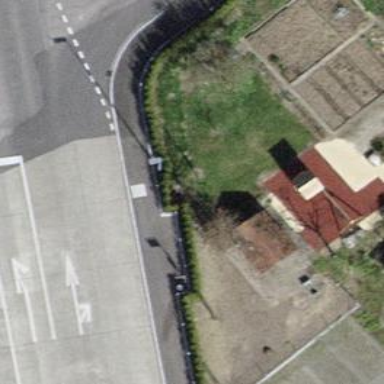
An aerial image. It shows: Hedge acting as barrier.